Interaction volume radius: 5 \u00c5
Interaction volume height: 45 \u00c5
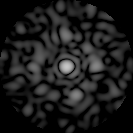
Disorder parameter: 0.8482